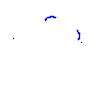
Particle: proton